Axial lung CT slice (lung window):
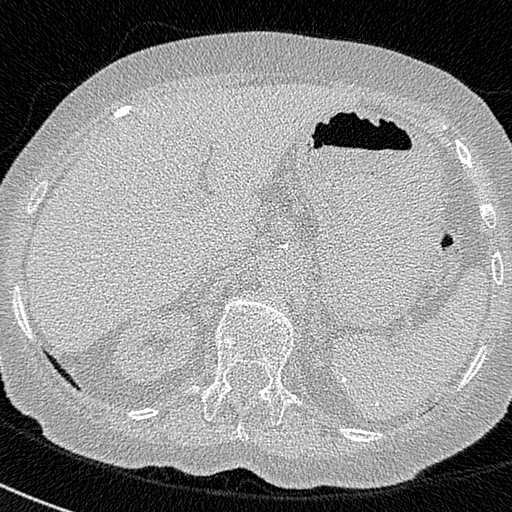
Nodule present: no